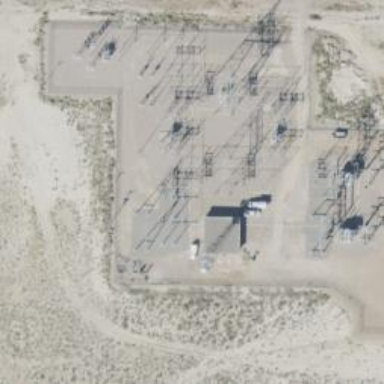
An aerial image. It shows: Switch for power supply.